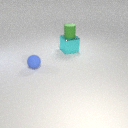
small green rubber cylinder above large cyan metal cube